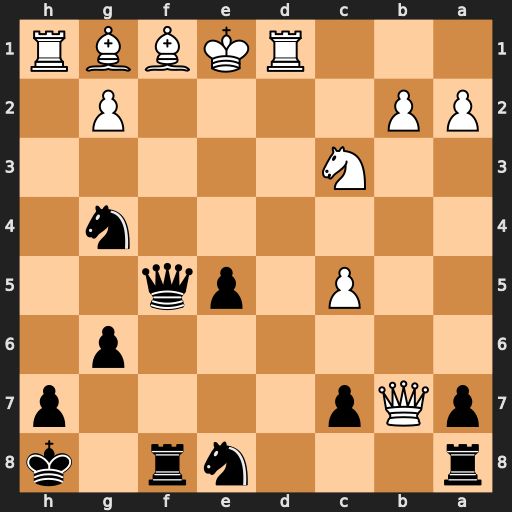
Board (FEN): r3nr1k/pQp4p/6p1/2P1pq2/6n1/2N5/PP4P1/3RKBBR
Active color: b
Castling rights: K
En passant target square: -
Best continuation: Qxf1+ Kd2 Rd8+